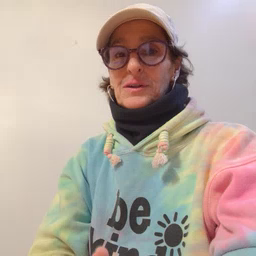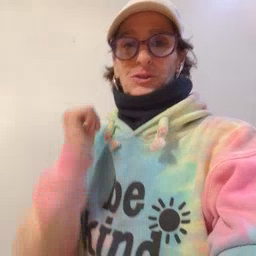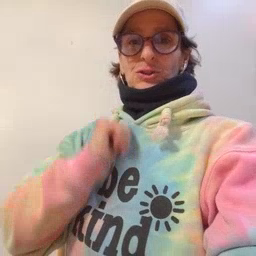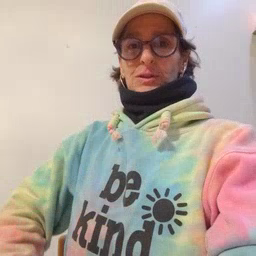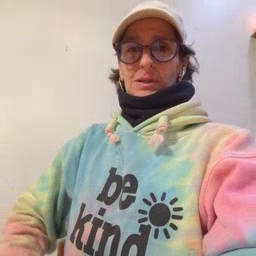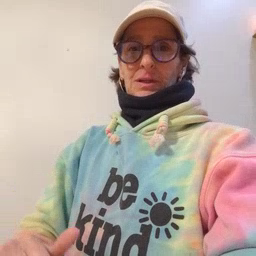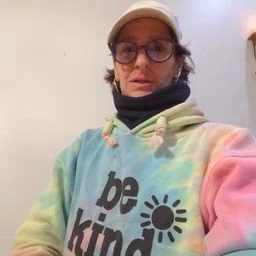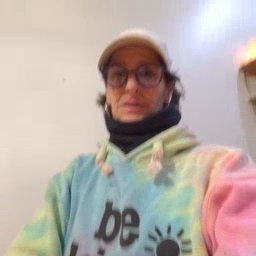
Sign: jacket